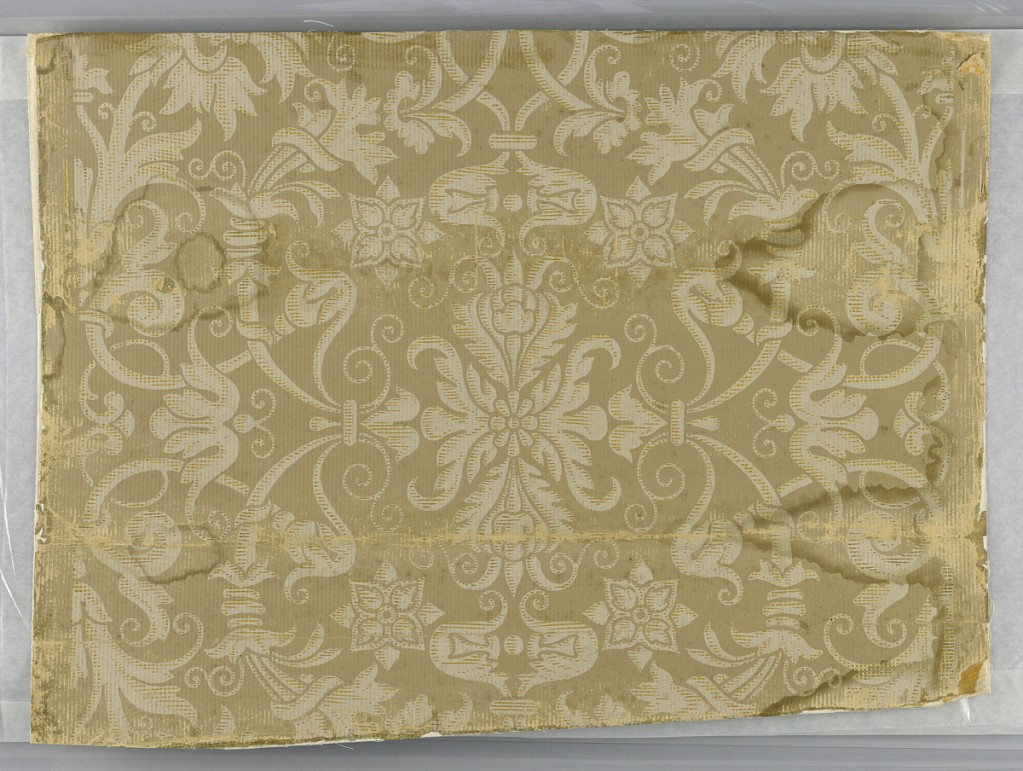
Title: Sidewall
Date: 1890–1900
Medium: Machine-printed, embossed paper, mica finish
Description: Olive ground with conventional design in lighter tone and gilt. Mica finish. Printed on embossed paper.